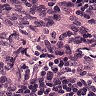
Metastatic tissue present: no